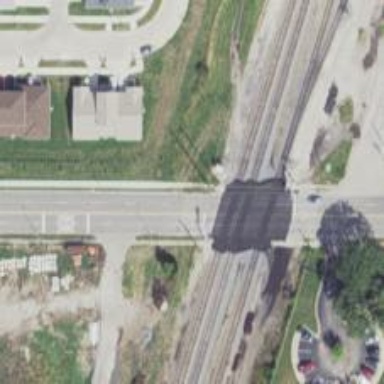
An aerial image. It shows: Railway crossing.